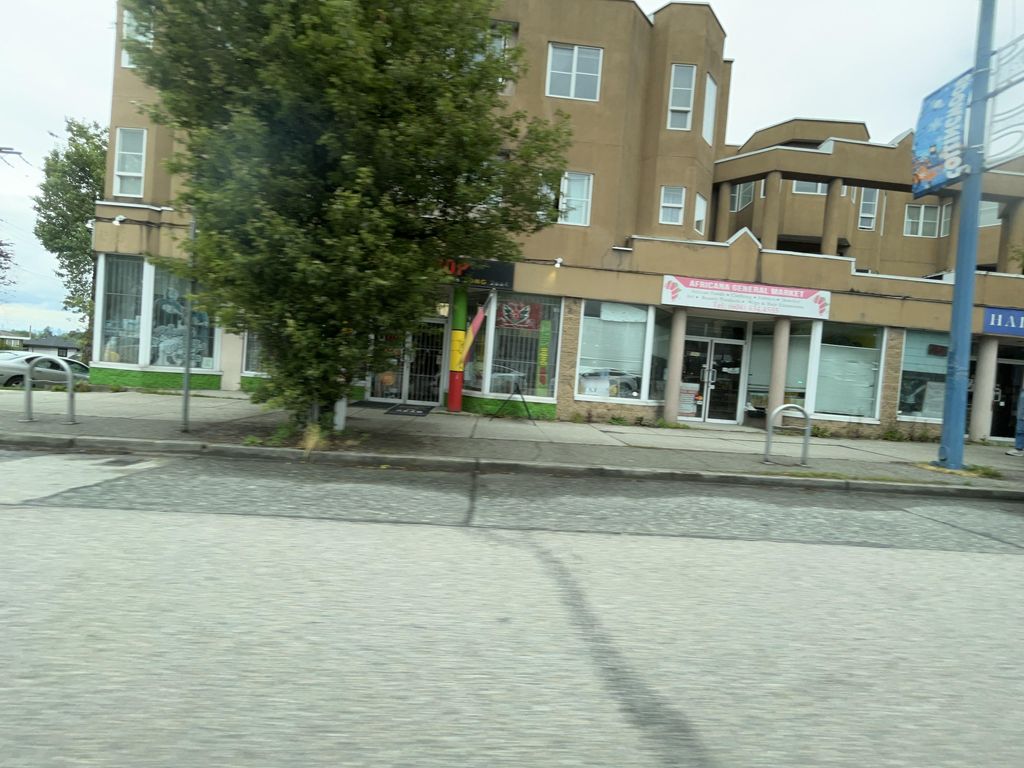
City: vancouver